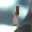
Label: 1